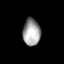
Tissue: lung
Cell type: Epithelial cells
Senescence score: 0.5635
Nuclear area (px): 465
Mean DAPI intensity: 160.204